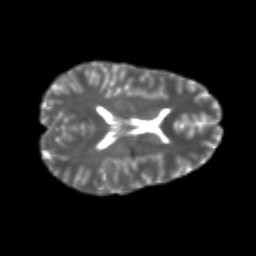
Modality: T2w
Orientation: axial
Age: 25
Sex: female
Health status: healthy
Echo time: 0.074 s